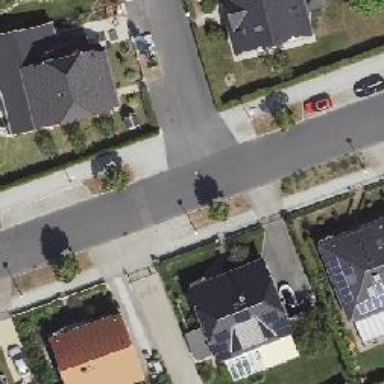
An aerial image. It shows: Asphalt footway with uncontrolled crossing.